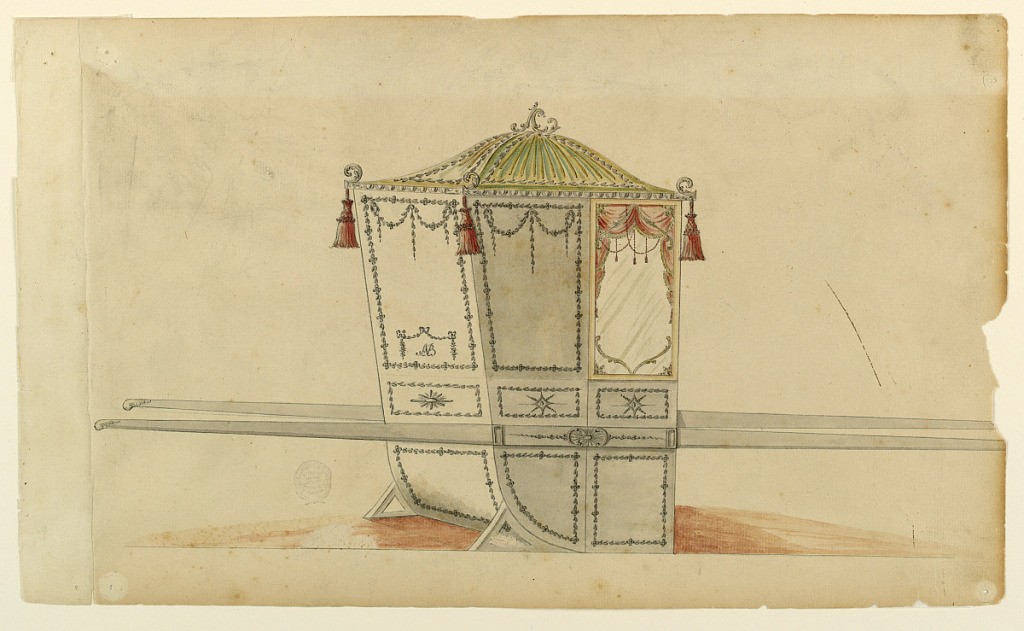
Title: Design for a sedan chair
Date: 1770–75
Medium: Pen and ink, brush and various watercolors on paper
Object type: Drawing
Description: Shown from the rear right corner with two bars.  A proof with a scroll on top.  Its triangular panels are framed by garlands and decorated with rays.  Tassels hang at the corners.  The panels beside that with the window and at the back are divided in quadrangles above and in oblongs below, as one is below the window.  All compartments are framed by garlands.  Festoons hand above in the quadrangles.  In that of the back they frame the monogram A B below.  The bars are decorated in the width of the chair.